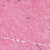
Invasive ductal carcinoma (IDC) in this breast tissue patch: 0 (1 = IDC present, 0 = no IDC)